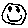
Label: smiley face